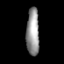
Tissue: prostate
Cell type: B cells
Senescence score: 0.35
Nuclear area (px): 596
Mean DAPI intensity: 149.466